Question: Why is this HTML code:
'''
<html>
<head>
<style type="text/css">
.left { background-color: yellow; }
.right { float: right; background-color: lightgray; width: 150px; }
</style>
</head>
<div>
<div class="right">
<p>right</p>
</div>
<div class="left">
<p>left</p>
</div>
</div>
</html>
'''
... resulting in 'div.right' being taller (height is greater) than 'div.left' (in FF and chrome):

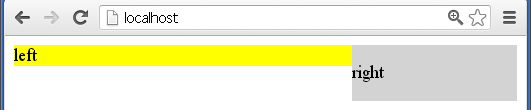
Answer: What you are seeing here is the interaction between collapsing margins and floats.
Consider the following HTML:
'''
<div class="wrap">
<div class="right">
<p>right</p>
</div>
<div class="left">
<p>left</p>
</div>
</div>
'''
This is basically what you have except for the wrapper element.
Now look at the CSS:
'''
.wrap {
outline: 2px dotted red;
padding: 1px;
}
p {
outline: 1px dotted blue;
margin: 2.00em 0;
}
.left {
background-color: yellow;
}
.right {
float: right;
background-color: lightgray;
width: 150px;
}
'''
I added '.wrap' with 1px padding to make sure that you can see the effects of the margins.
Now here is the fiddle: <URL>
What you see here is both text on the same baseline with the right floated text to the right as you expect. Both the left and right elements have the same margins.
In your example, the top margin of the '.left' collapsed with the top margin of the its containing block. However, the '.right' element is floated, and the margins of the floated element do not collapse, so you see the extra padding.
I set up my demo so that the margins do not collapse for the in-flow element.